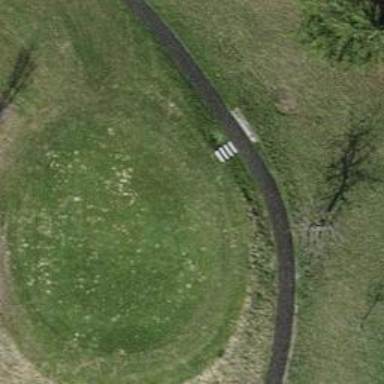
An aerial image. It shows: Golf tee on grassy land.